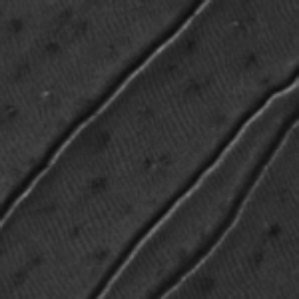
Label: frost